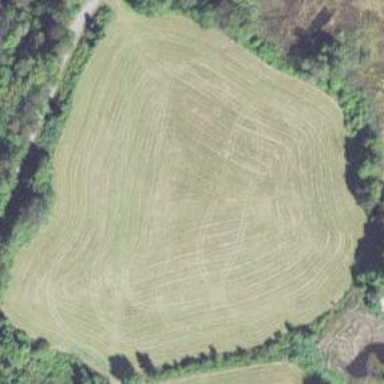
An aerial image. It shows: Meadow used as hay field for farming.